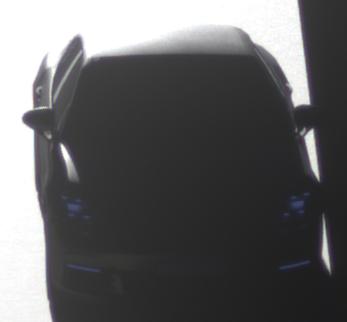
Make: Porsche
Model: Panamera
Detailed model: Panamera (971)
Model produced from: 2016/11
Model produced until: 2018/08
Doors: 5
Color: gray
Road condition: dry road
Daytime: sunrise or sunset
Contrast: high contrast